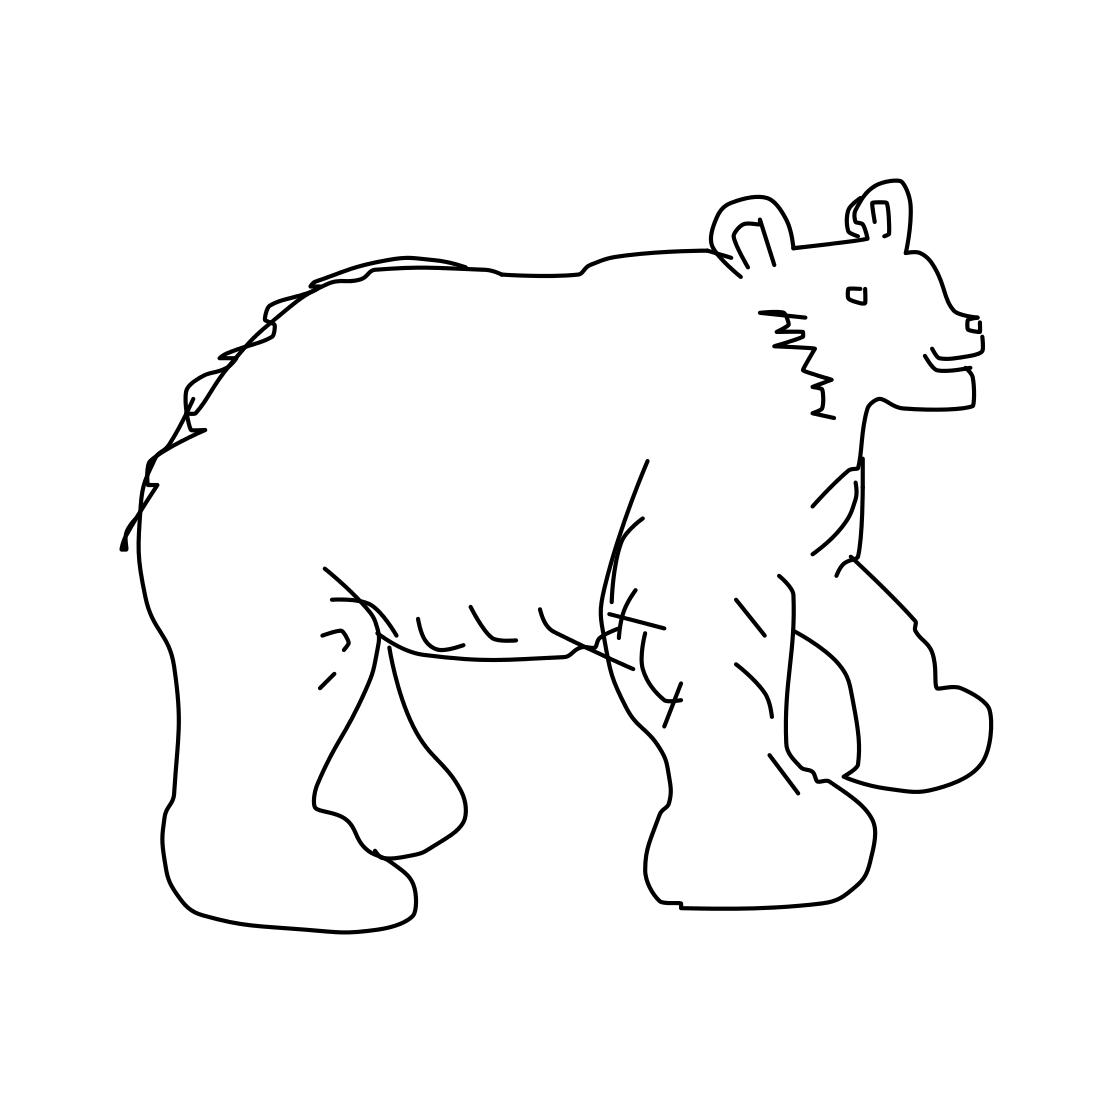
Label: bear (animal)